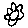
Label: flower